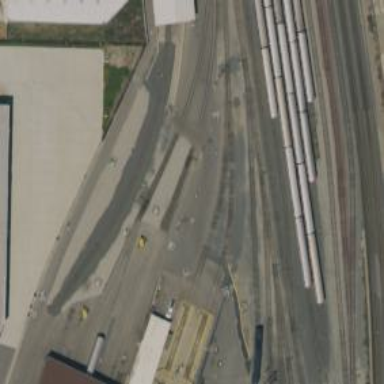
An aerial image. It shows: Yard meant for services.